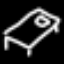
Label: bed